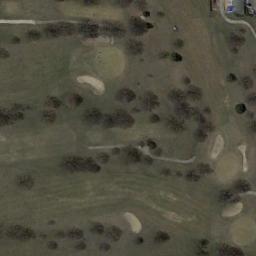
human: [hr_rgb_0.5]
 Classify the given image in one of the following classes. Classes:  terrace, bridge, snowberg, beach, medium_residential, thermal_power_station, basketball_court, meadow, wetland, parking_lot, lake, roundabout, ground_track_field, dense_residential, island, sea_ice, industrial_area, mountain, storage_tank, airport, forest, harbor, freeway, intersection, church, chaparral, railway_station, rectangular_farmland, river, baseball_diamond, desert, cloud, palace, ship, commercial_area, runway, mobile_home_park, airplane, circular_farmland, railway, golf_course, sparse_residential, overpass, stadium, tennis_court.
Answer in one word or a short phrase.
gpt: golf_course